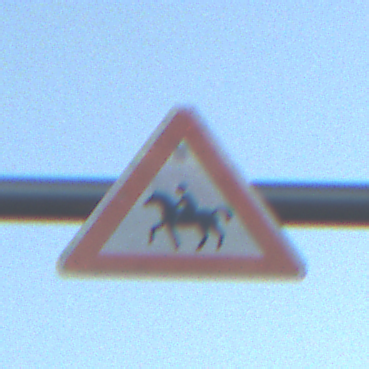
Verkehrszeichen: ReiterRechts
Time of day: SunriseSunset
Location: Outdoor (Nature)
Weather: Clear
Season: NotSpecified
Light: Natural